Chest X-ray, PA view. Patient: 29 years old, sex F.
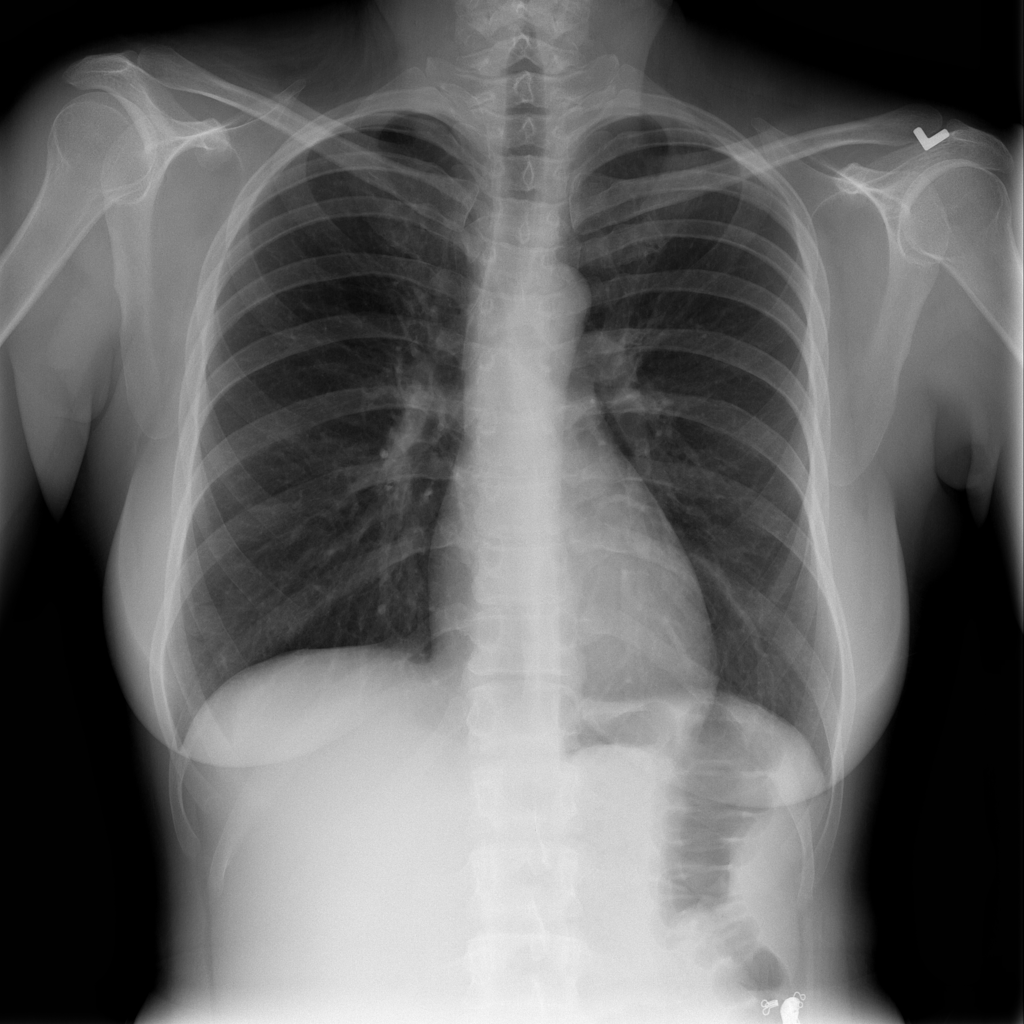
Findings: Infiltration